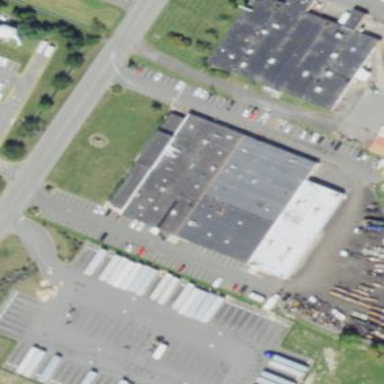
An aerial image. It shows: Building used as fitness center.